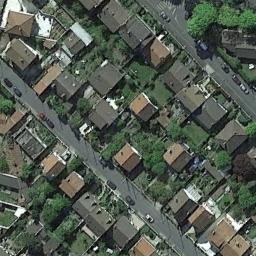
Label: dense_residential